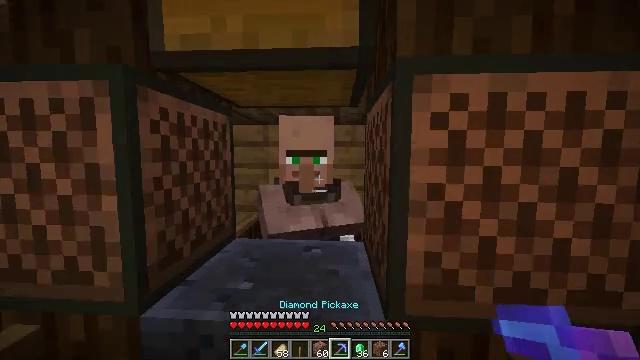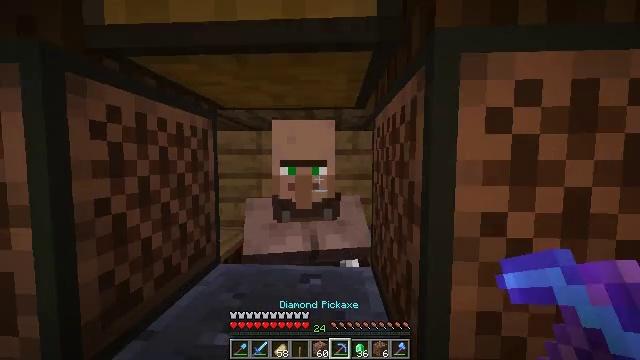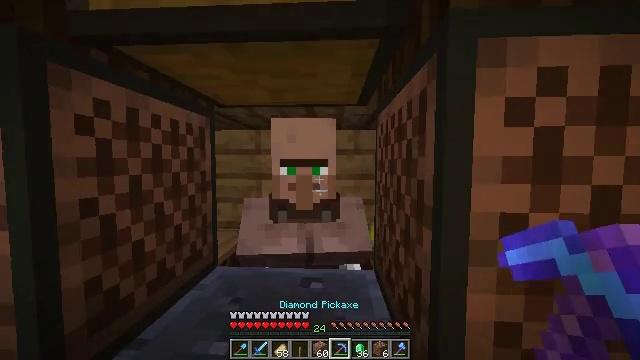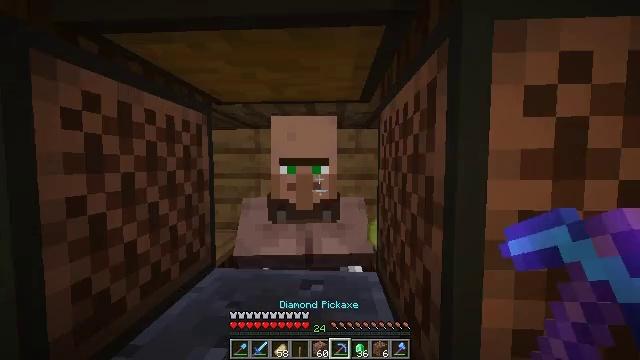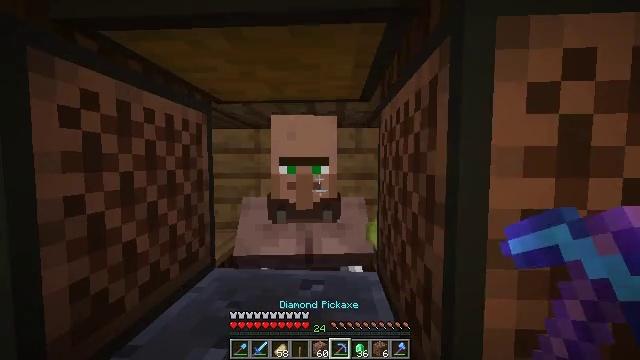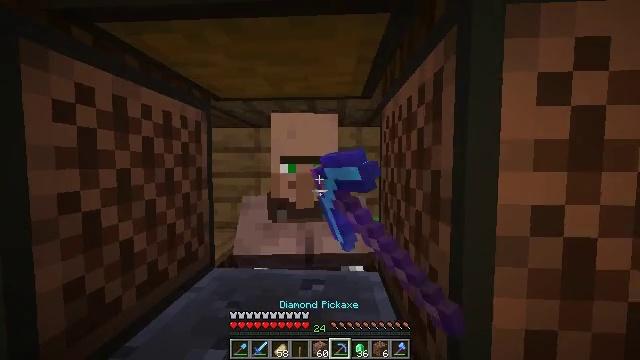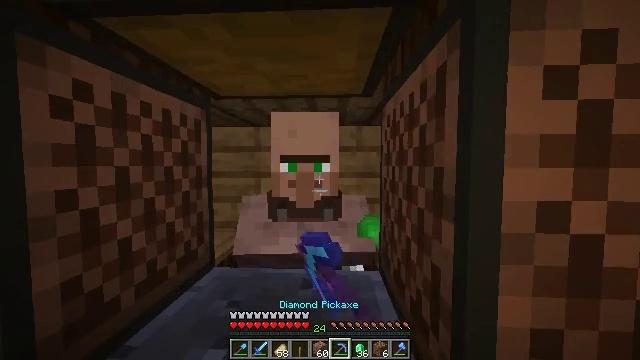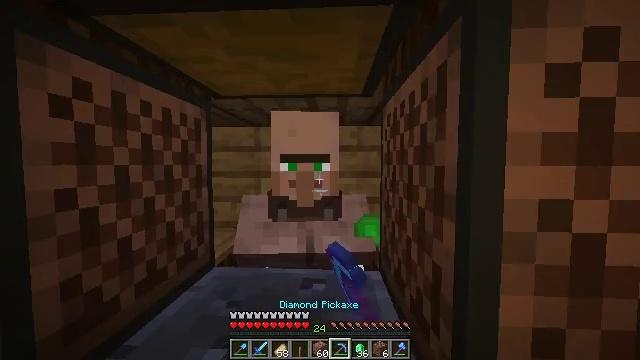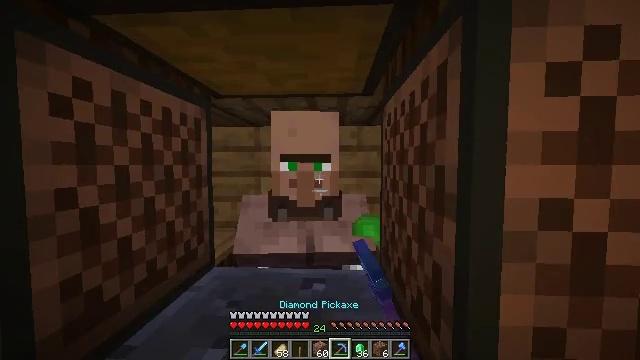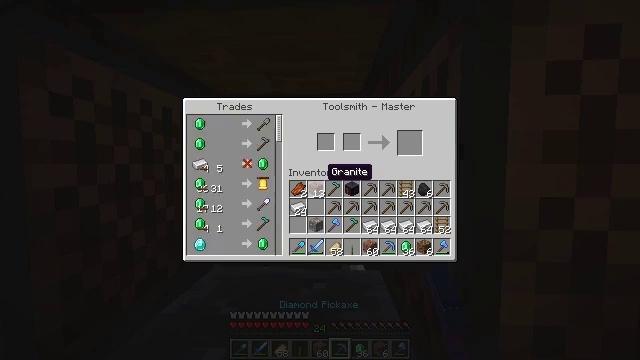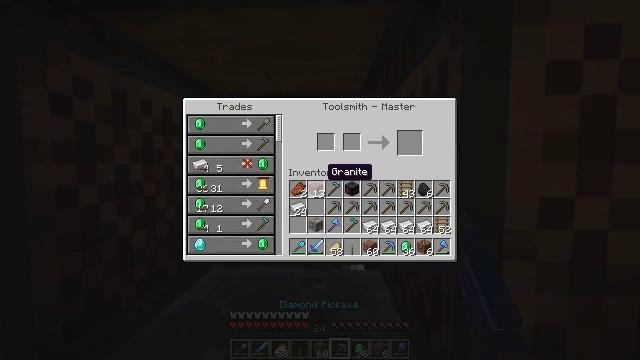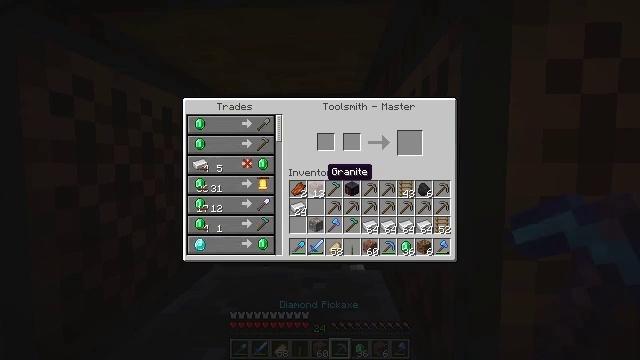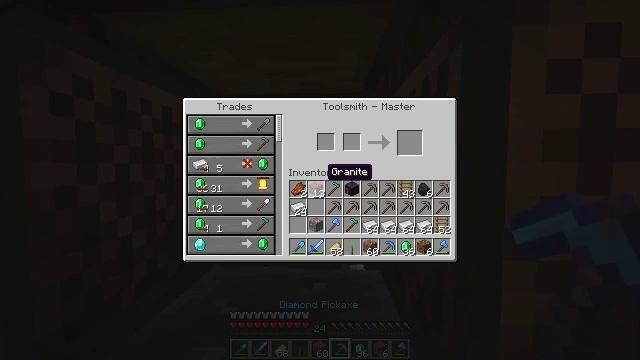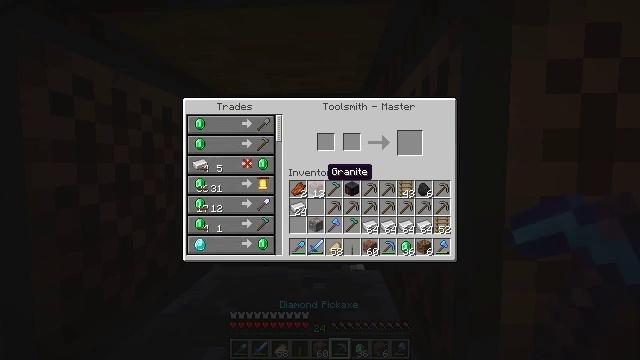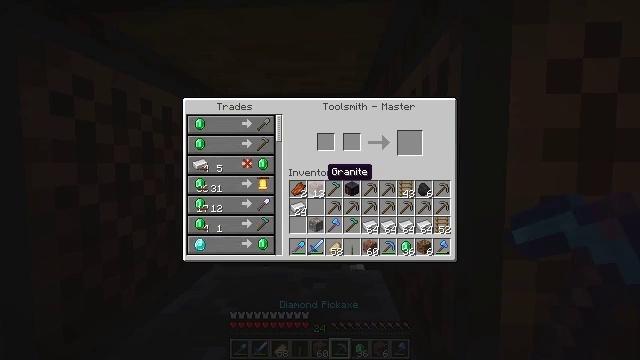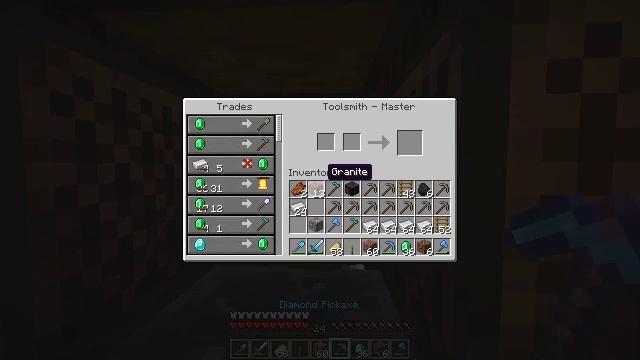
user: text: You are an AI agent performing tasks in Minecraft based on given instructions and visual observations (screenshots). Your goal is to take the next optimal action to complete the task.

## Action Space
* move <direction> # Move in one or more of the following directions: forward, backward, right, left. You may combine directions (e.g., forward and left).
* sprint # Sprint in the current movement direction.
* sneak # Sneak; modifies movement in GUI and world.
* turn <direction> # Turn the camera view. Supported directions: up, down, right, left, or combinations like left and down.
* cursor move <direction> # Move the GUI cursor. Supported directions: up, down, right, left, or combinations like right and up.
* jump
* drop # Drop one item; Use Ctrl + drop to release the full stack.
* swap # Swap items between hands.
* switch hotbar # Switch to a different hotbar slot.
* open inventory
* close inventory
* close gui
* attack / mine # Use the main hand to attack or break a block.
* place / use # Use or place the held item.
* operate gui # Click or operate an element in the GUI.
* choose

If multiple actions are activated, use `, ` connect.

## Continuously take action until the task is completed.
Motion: motion action
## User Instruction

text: Craft a diamond shovel.
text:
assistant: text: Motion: turn up
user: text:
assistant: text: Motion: no_op
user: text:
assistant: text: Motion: no_op
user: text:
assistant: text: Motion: use / place
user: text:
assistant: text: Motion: use / place
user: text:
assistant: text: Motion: use / place
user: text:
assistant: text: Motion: use / place
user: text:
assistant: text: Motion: no_op
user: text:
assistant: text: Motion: open gui
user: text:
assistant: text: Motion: no_op
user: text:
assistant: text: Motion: no_op
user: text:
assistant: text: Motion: no_op
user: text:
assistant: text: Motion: no_op
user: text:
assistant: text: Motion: no_op
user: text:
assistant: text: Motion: no_op
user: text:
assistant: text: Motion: no_op
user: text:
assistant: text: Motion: no_op
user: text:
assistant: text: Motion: no_op
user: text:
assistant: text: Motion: no_op
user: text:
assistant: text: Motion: no_op
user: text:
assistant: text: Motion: move forward
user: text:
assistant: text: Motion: move forward, cursor move down
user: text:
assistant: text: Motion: move forward, cursor move down
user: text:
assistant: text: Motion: move forward
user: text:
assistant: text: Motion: no_op
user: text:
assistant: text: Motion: no_op
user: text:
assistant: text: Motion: no_op
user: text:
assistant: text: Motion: no_op
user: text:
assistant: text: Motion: no_op
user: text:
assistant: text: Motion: no_op